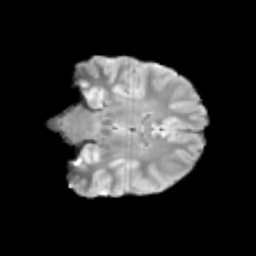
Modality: T2w
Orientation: coronal
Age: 11
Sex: male
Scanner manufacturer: siemens
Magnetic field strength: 3 T
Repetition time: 3.8 s
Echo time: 0.07 s